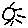
Label: sun